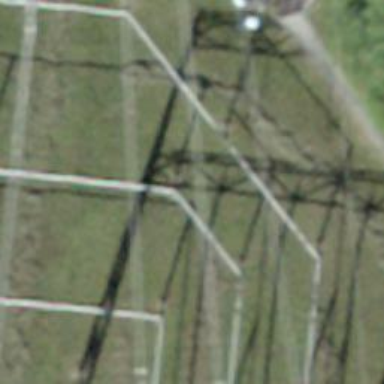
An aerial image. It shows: Power line with three cables configured as busbar.